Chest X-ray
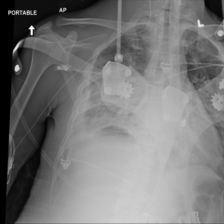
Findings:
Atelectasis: negative
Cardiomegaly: negative
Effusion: positive
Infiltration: positive
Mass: negative
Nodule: negative
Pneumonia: negative
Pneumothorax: negative
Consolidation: negative
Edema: negative
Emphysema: negative
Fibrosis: negative
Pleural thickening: negative
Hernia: negative